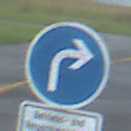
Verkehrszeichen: VorgeschriebeneFahrtrichtungRechts
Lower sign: BesondereFahrzeugeUndTransportgueter9
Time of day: Midday
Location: Outdoor (Suburban)
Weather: Overcast
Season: NotSpecified
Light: Natural